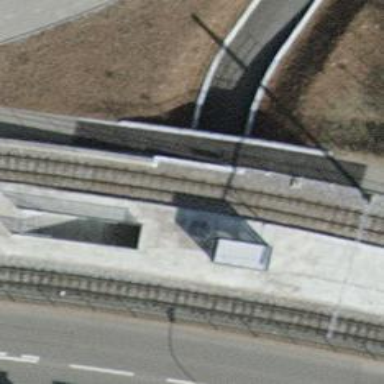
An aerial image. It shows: Tunnel footway.